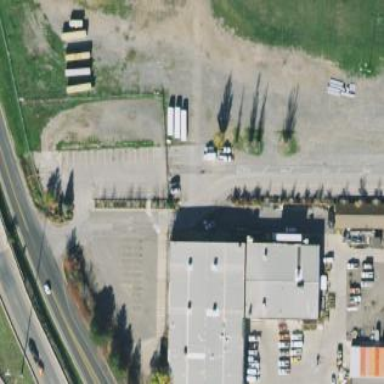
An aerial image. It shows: Warehouse building.